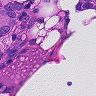
Metastatic tissue present: yes